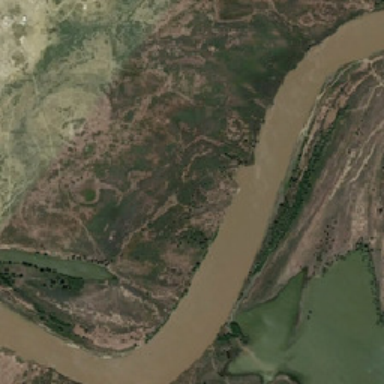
It 's a mountain by the river .